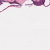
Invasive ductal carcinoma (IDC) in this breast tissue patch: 0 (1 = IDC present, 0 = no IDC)